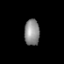
Tissue: prostate
Cell type: T cells
Senescence score: 0.3312
Nuclear area (px): 389
Mean DAPI intensity: 139.776